Question: I would like to use an Android SDK Simulator to debug a website but the time that it's loading is not acceptable. It's like 5 minutes. I can refresh a website 100 times on Apple XCode Simulator (and on actual iPhone as well) during Android SDK loading time.
Furthermore, all the icons inside lag. It's completely not usable.

So, I come to conclusion that it shouldn't be like that but I have no idea what I'm doing wrong? I just installed it, I installed all the newest components, I'm on i7, 8GB RAM computer and it lags from the very beginning. I can't even type a website address without having to wait 60 seconds - not to mention, debug anything. Can anyone shed some light on that?
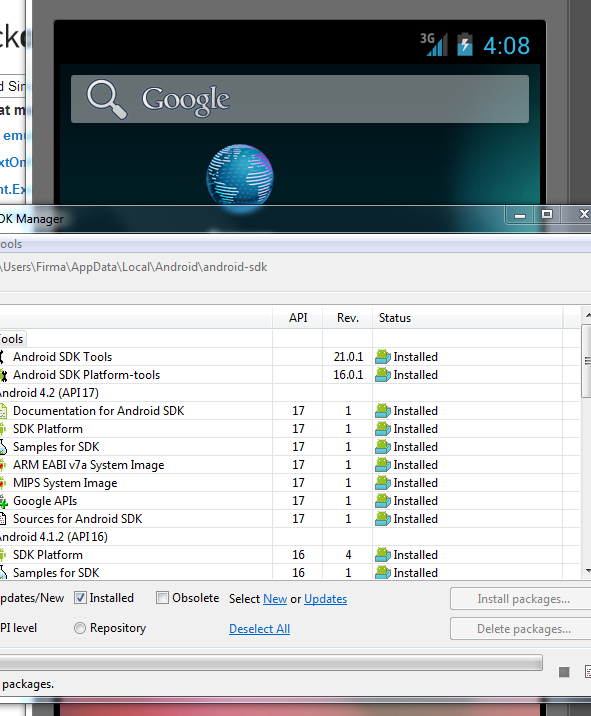
Answer: You're emulating a Linux OS, and on top of that it's running a Java Virtual Machine, and on top of that, it's running the android application, which is finally running your application. All of these steps are highly memory intense, and therefore, you'll experience slow running times of your application because of it. As suggested in the comments, the fastest way to debug the application is with an Android device itself. When testing times, it's far better to do so on an actual Android device than off of a separate machine, purely due to the amount of emulation that it does which will slow down execution.